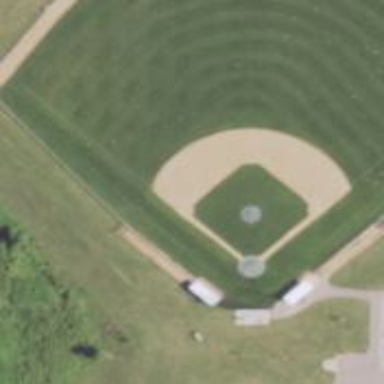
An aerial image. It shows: Baseball pitch enclosed by fence.